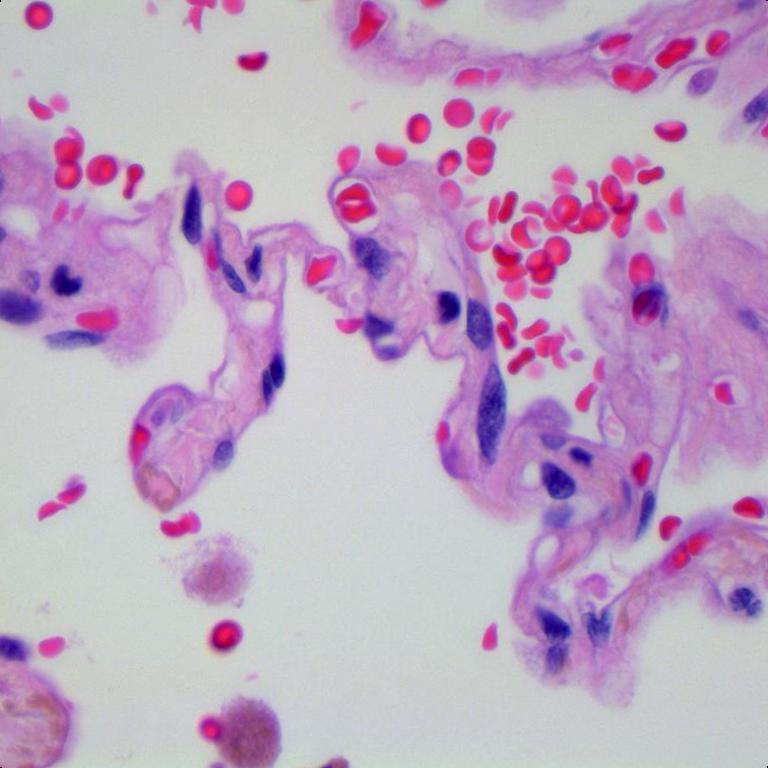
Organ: lung
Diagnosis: benign